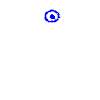
Particle: pion